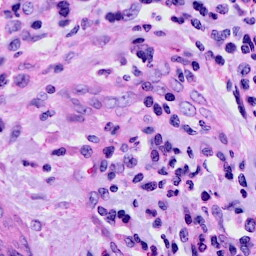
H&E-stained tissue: Cervix